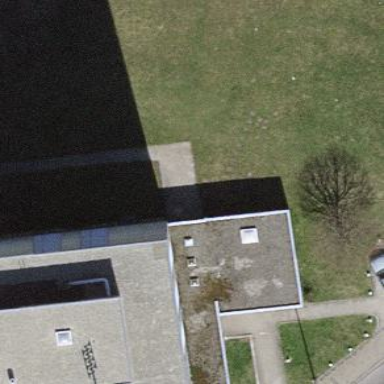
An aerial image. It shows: Building with flat roof.